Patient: sex M, age 43
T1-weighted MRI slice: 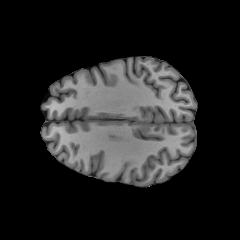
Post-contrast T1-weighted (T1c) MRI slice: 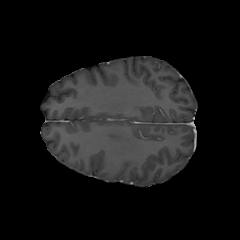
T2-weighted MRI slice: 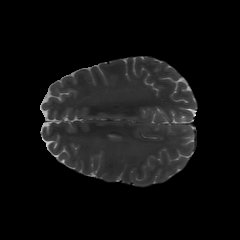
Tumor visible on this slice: no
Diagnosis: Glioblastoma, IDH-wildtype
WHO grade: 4